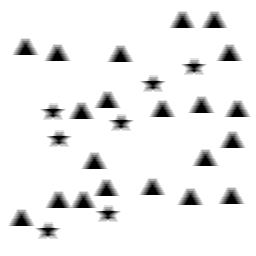
Squares: 0
Triangles: 21
Stars: 7
Total shapes: 28